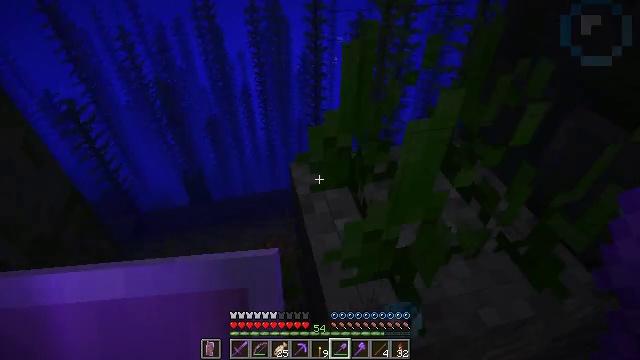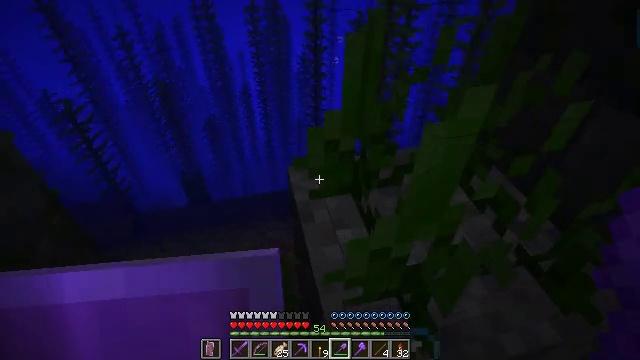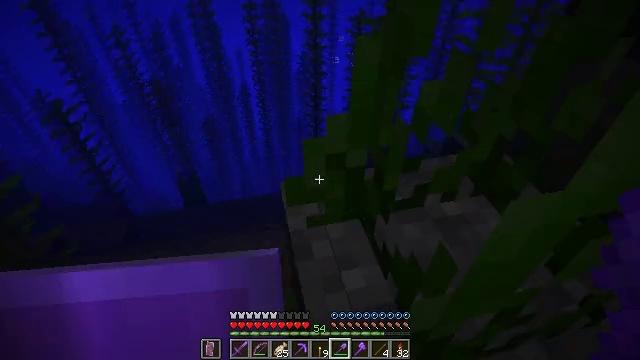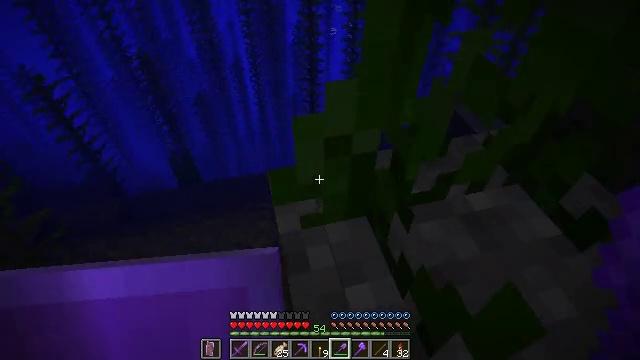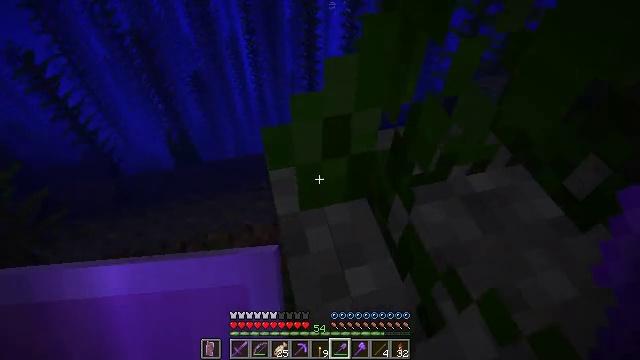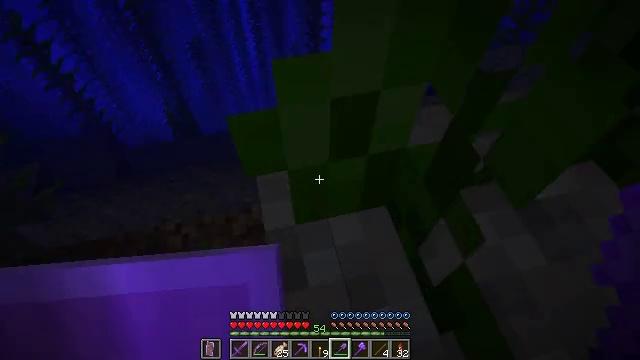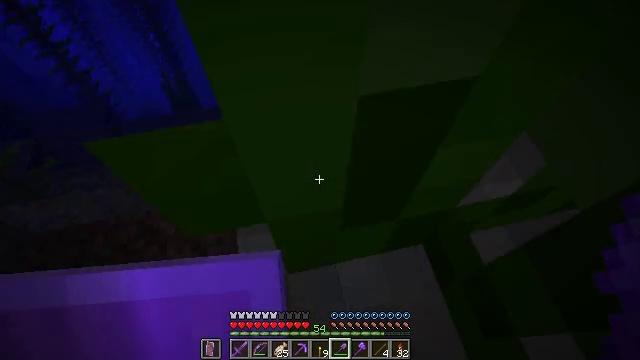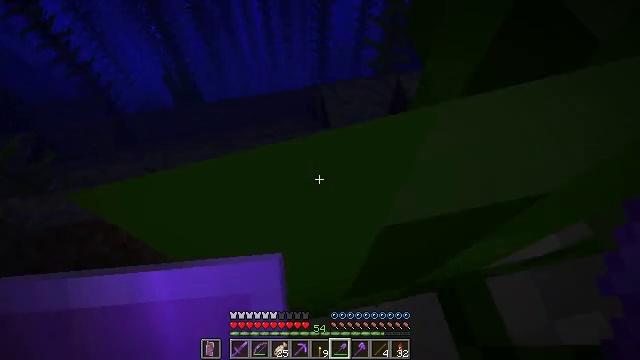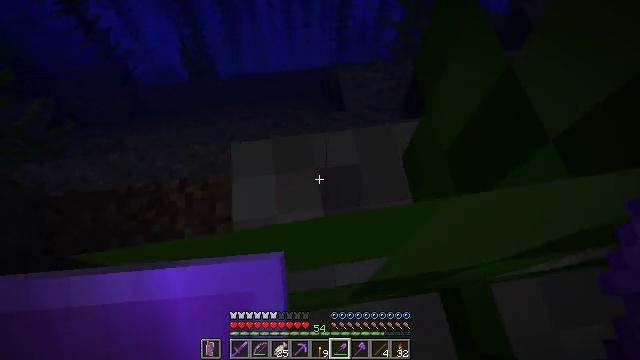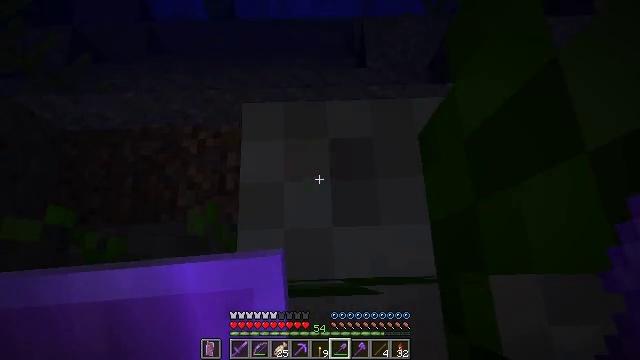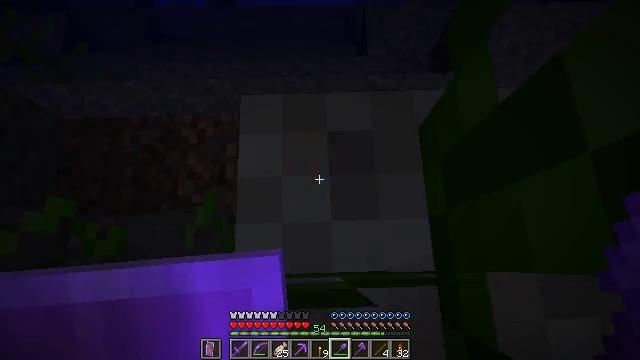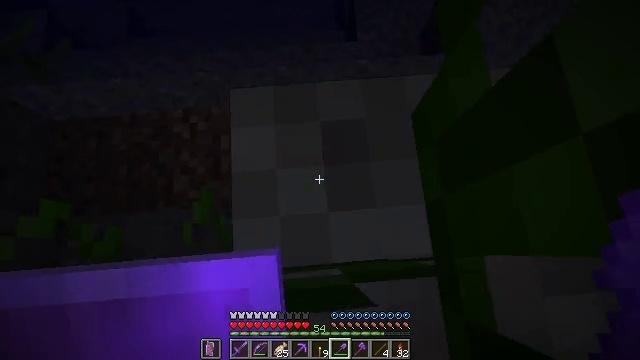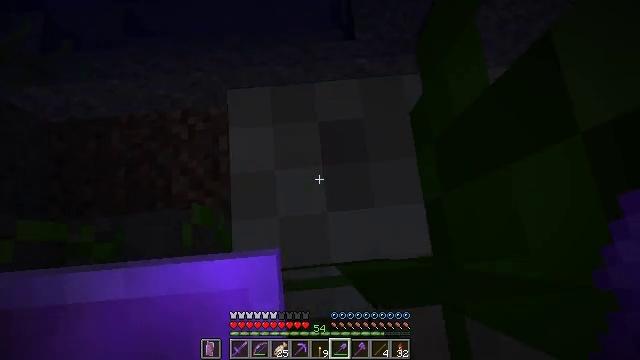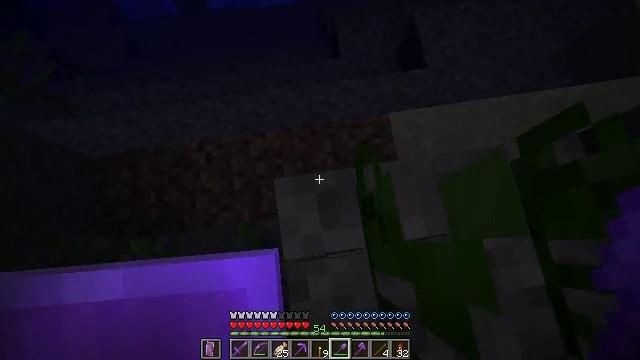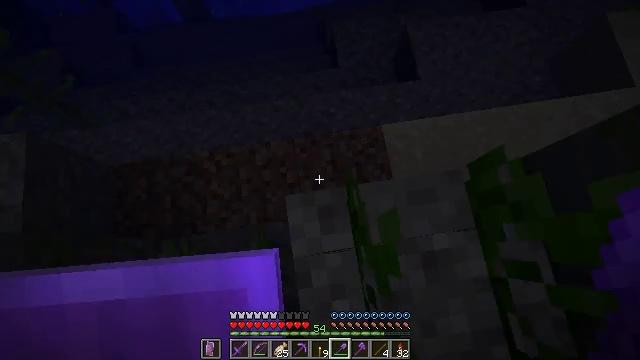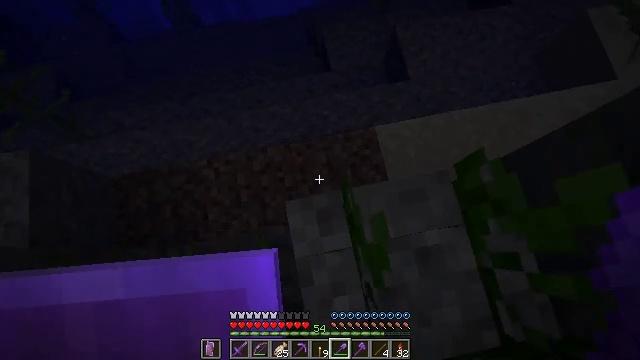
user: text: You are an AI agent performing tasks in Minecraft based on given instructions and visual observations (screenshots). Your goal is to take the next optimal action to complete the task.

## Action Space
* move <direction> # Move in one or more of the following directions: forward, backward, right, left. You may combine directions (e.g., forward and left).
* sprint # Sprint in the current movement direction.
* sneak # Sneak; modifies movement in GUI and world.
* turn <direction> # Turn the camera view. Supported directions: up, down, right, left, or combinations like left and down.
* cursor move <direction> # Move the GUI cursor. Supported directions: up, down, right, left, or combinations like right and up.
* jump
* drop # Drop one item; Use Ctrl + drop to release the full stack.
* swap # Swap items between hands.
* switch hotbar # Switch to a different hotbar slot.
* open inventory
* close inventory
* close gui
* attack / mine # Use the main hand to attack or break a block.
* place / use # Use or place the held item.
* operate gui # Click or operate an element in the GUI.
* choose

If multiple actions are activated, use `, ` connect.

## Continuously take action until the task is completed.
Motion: motion action
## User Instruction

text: Clear the seagrass to get an item.
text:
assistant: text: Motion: move forward, jump
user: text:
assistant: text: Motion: move forward, jump
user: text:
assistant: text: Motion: move forward, turn down
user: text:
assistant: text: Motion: move forward, turn down
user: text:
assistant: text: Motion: turn down
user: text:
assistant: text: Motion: turn down
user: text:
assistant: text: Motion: turn down
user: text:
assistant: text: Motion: turn left and down
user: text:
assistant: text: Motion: turn left and down
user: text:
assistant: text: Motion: turn down
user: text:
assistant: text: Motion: turn right and down
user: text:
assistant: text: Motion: no_op
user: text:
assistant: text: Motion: turn right
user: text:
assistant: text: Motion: no_op
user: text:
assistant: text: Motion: turn right
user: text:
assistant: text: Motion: no_op
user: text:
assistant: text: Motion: no_op
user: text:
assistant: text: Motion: no_op
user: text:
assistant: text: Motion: no_op
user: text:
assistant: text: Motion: no_op
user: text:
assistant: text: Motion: no_op
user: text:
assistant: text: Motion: no_op
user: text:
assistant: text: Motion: no_op
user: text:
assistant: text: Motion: turn right and down
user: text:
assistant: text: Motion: turn right and down
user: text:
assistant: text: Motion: turn right and down
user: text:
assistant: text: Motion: turn right
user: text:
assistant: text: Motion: turn right and up
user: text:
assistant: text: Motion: turn right and up
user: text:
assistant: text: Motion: move left, turn right and up